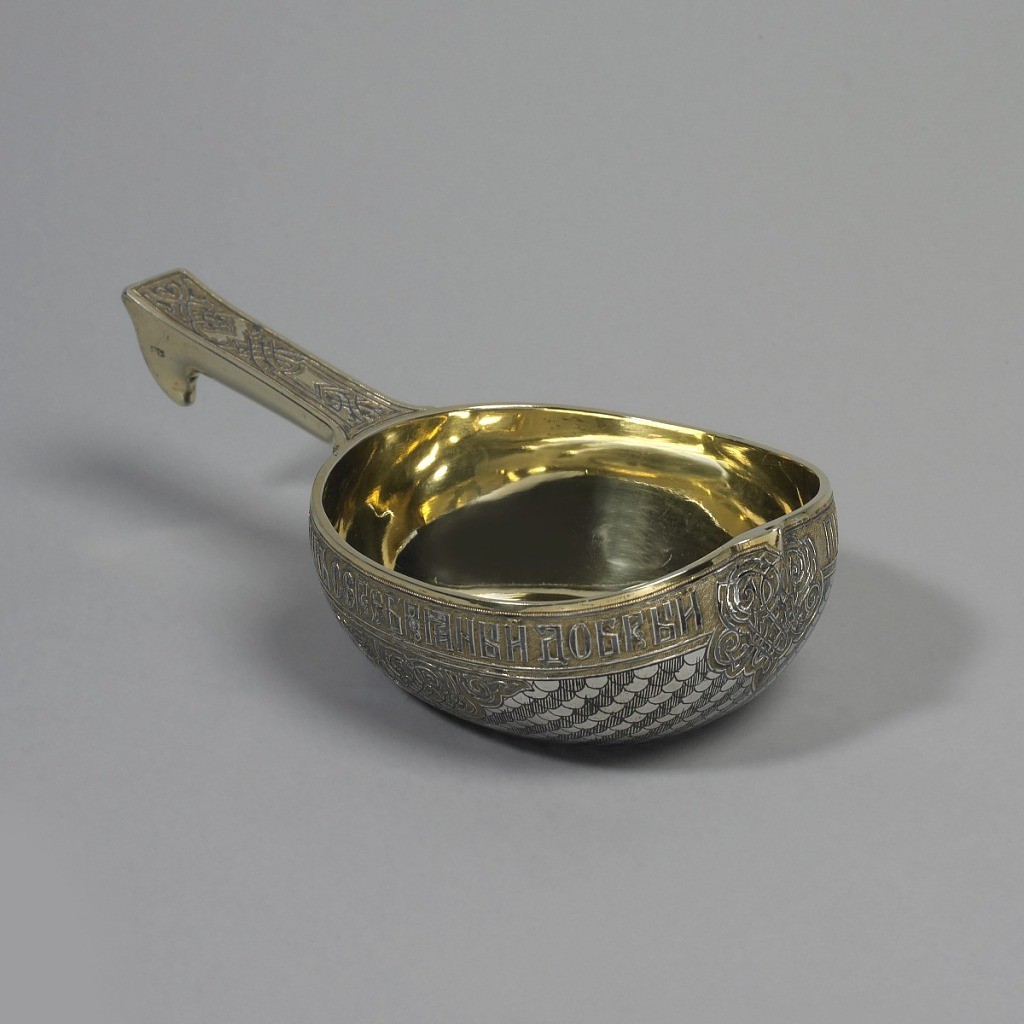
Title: Kovsh
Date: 1861
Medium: silver, gold, niello
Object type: kovsh
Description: Niello gilt silver, decorated with scale work and an inscription.